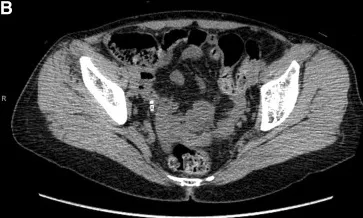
A 2.5 mm distal ureteral stone.
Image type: radiology (ct)